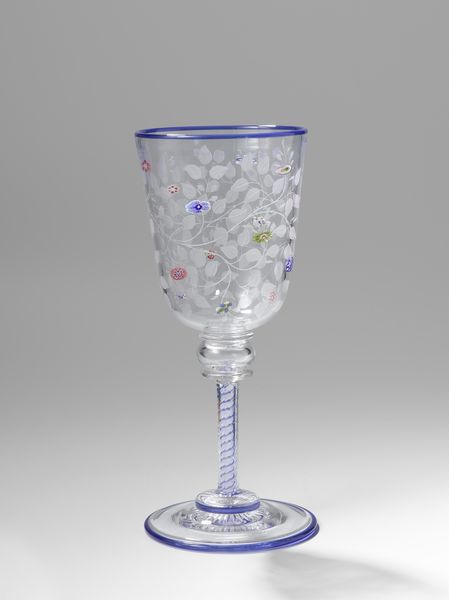
Titel: Wijnglas met bloem- en bladranken
Künstler: Baccarat
Standort: Amsterdam
Institution: Rijksmuseum
Schlagwörter: blau, blumen, glas, hell, licht, blüten, ornament, kelch, wein, gravur, römer, bleikristall, kelxh, bleokristall